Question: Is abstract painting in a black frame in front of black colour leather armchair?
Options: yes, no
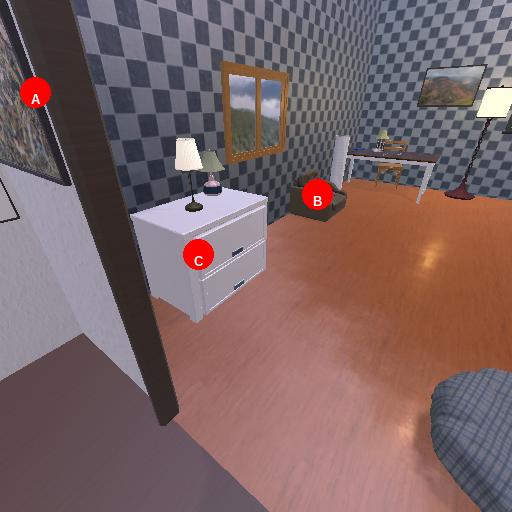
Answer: yes